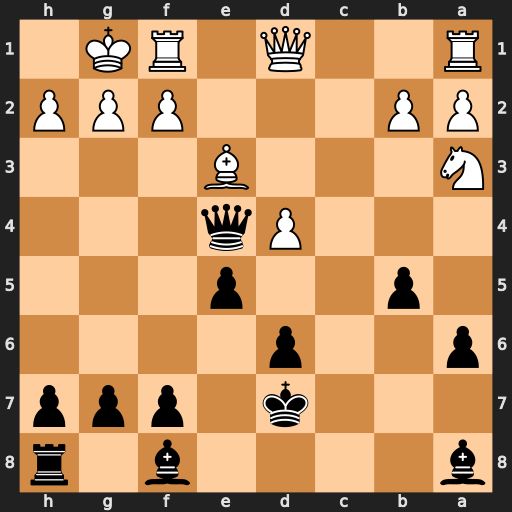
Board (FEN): b4b1r/3k1ppp/p2p4/1p2p3/3Pq3/N3B3/PP3PPP/R2Q1RK1
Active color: b
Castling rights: -
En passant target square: -
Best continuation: Qxg2#